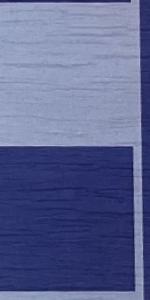
Label: Empty